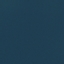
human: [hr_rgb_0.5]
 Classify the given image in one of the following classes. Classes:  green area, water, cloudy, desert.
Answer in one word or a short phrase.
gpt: water